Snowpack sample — Buffalo Mountain, Silverthorne, Colorado, USA (2/22/26, 2:02 PM MST)
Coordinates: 39.622, -106.113
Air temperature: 33 °F
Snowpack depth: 63 cm
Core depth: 50 cm
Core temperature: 28.4 °F
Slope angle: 11°, slope face: 116°
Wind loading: low
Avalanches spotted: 0
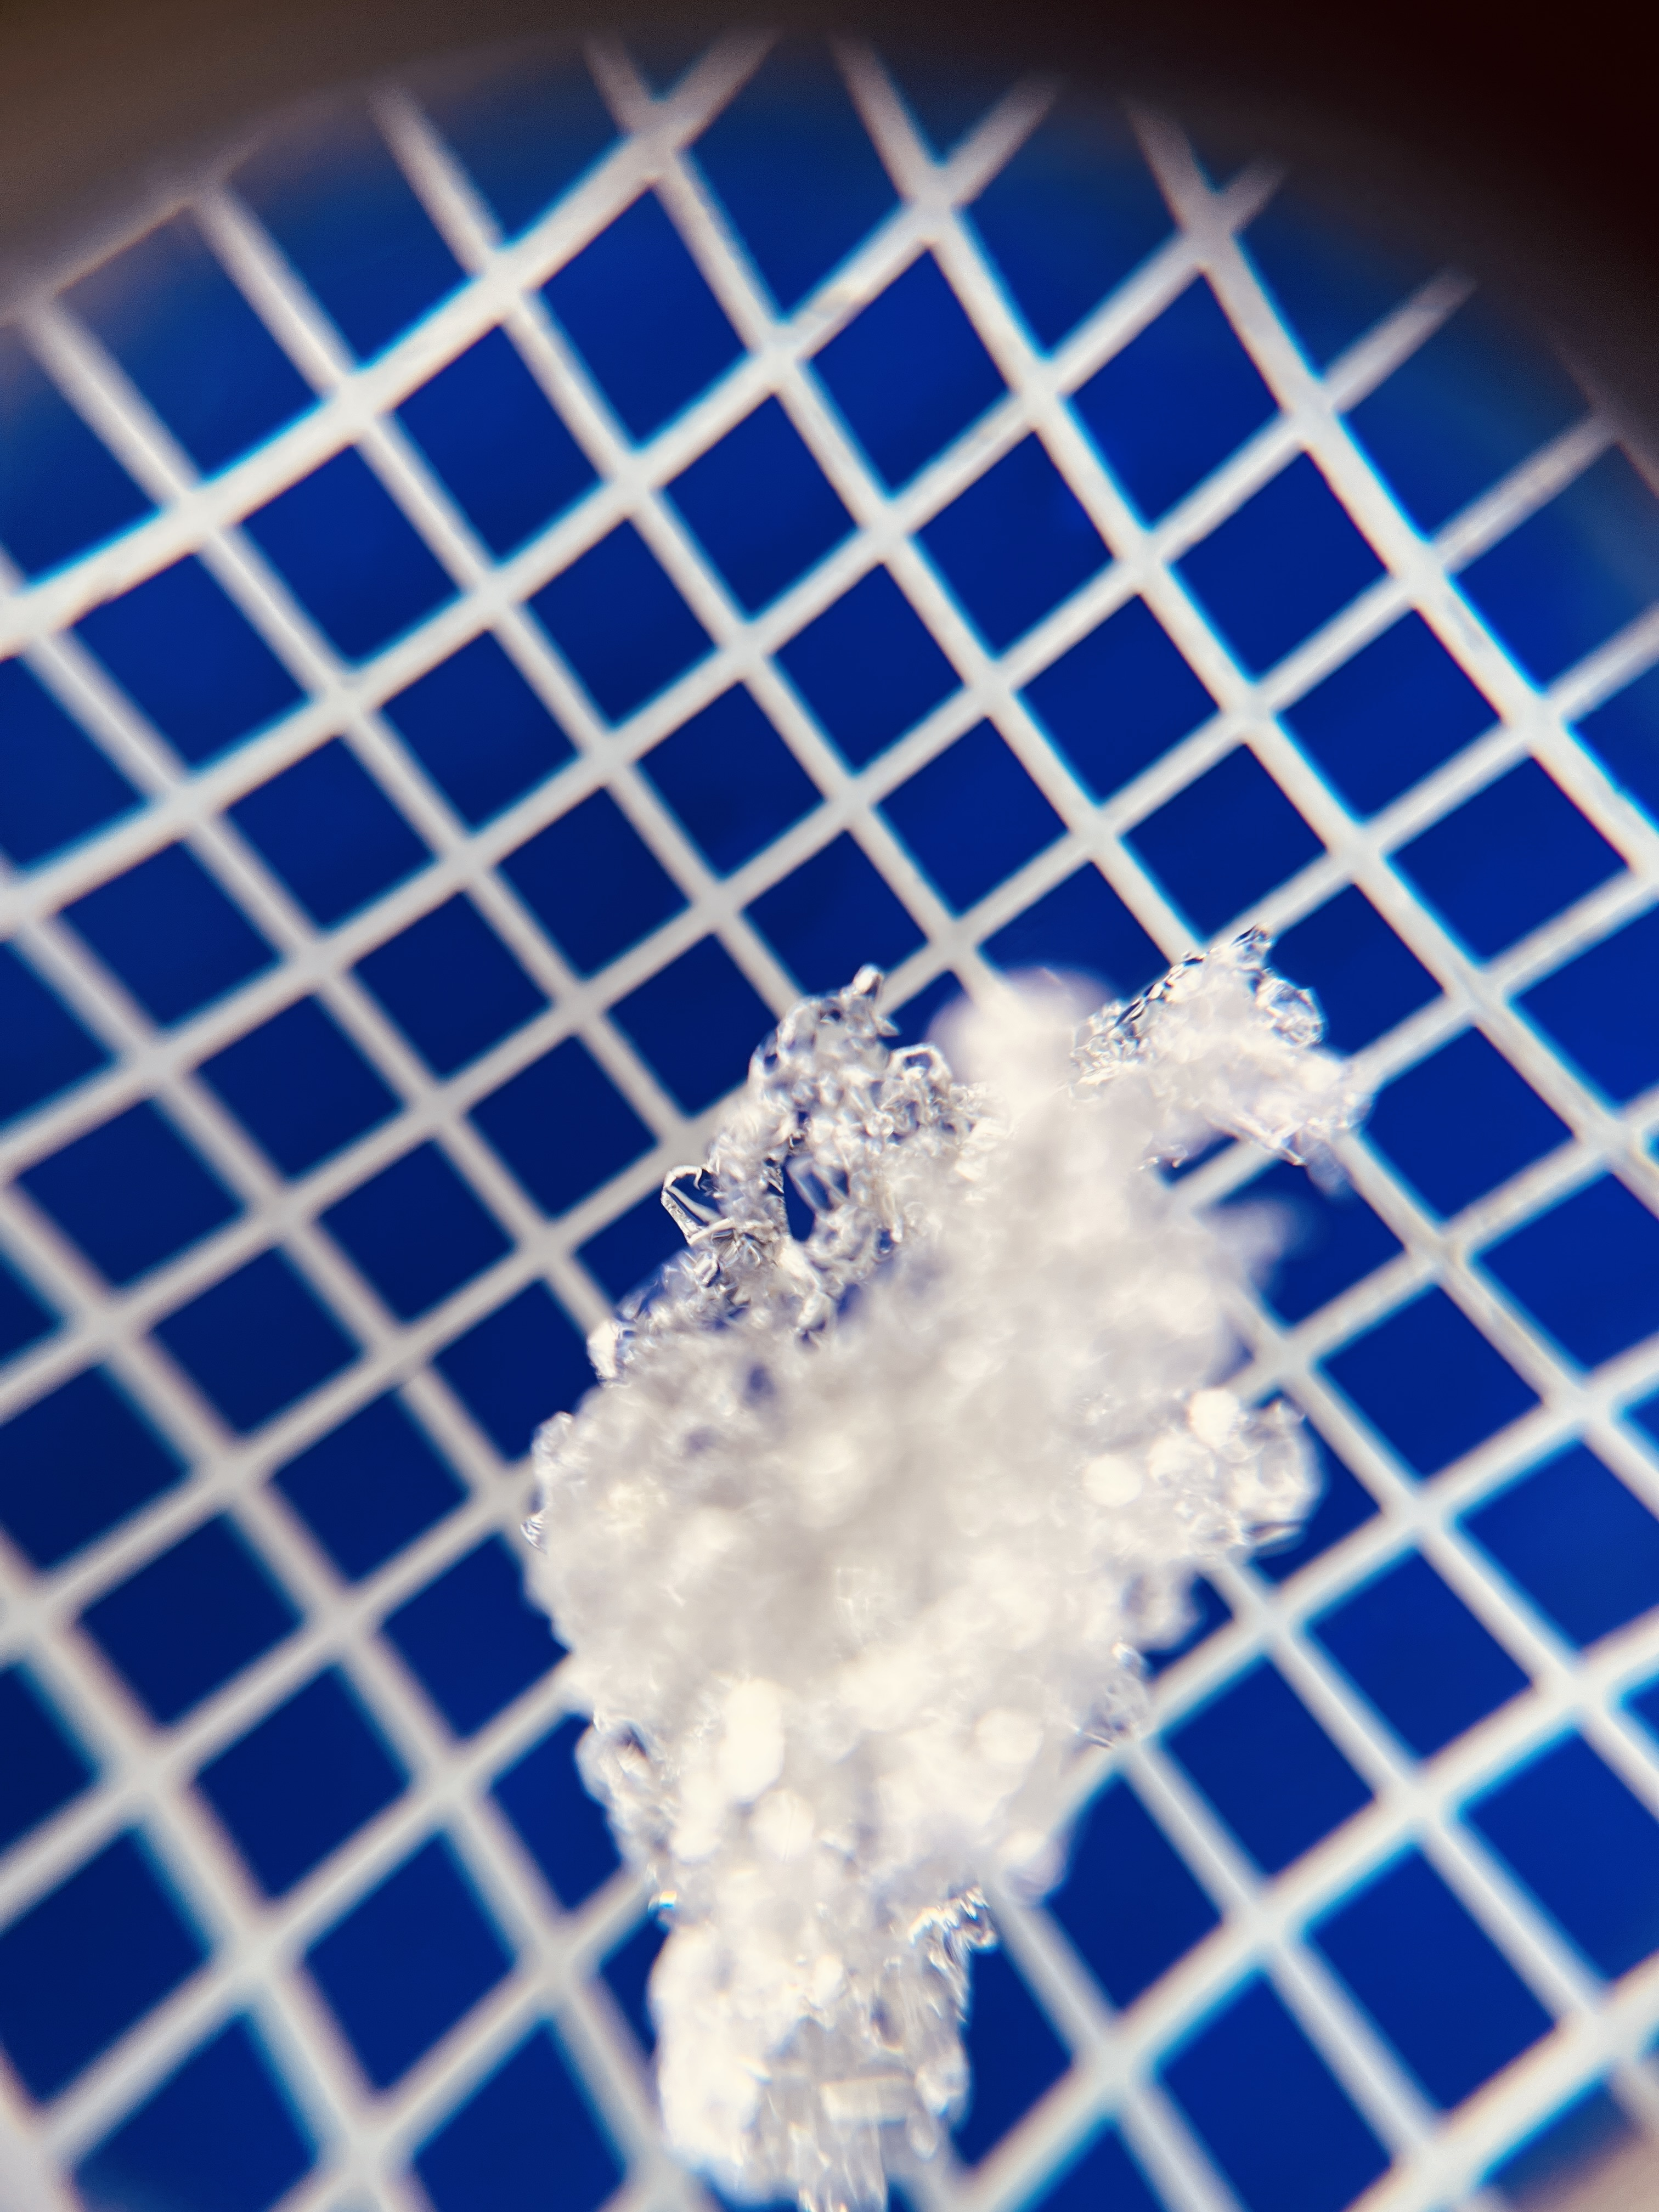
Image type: magnified_profile
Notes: In a firebreak similar to site 1, minimal wind loading with no spotted avalanches (not many faces in view though)